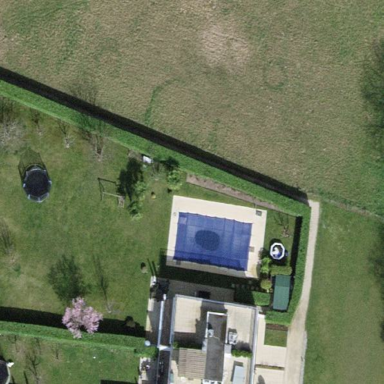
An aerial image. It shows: Garden enclosed by fence.